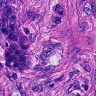
Metastatic tissue present: yes